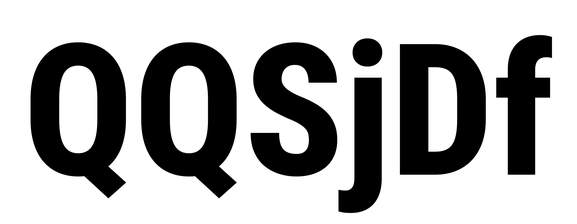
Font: Roboto_Condensed_ExtraBold